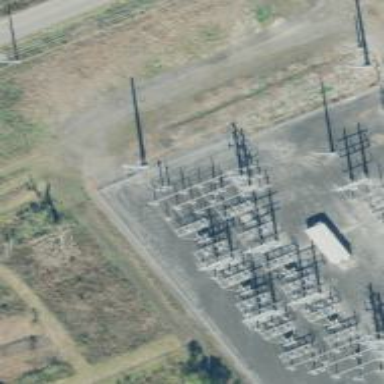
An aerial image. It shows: Switch used for power control.